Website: ulta-beauty
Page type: address-validator
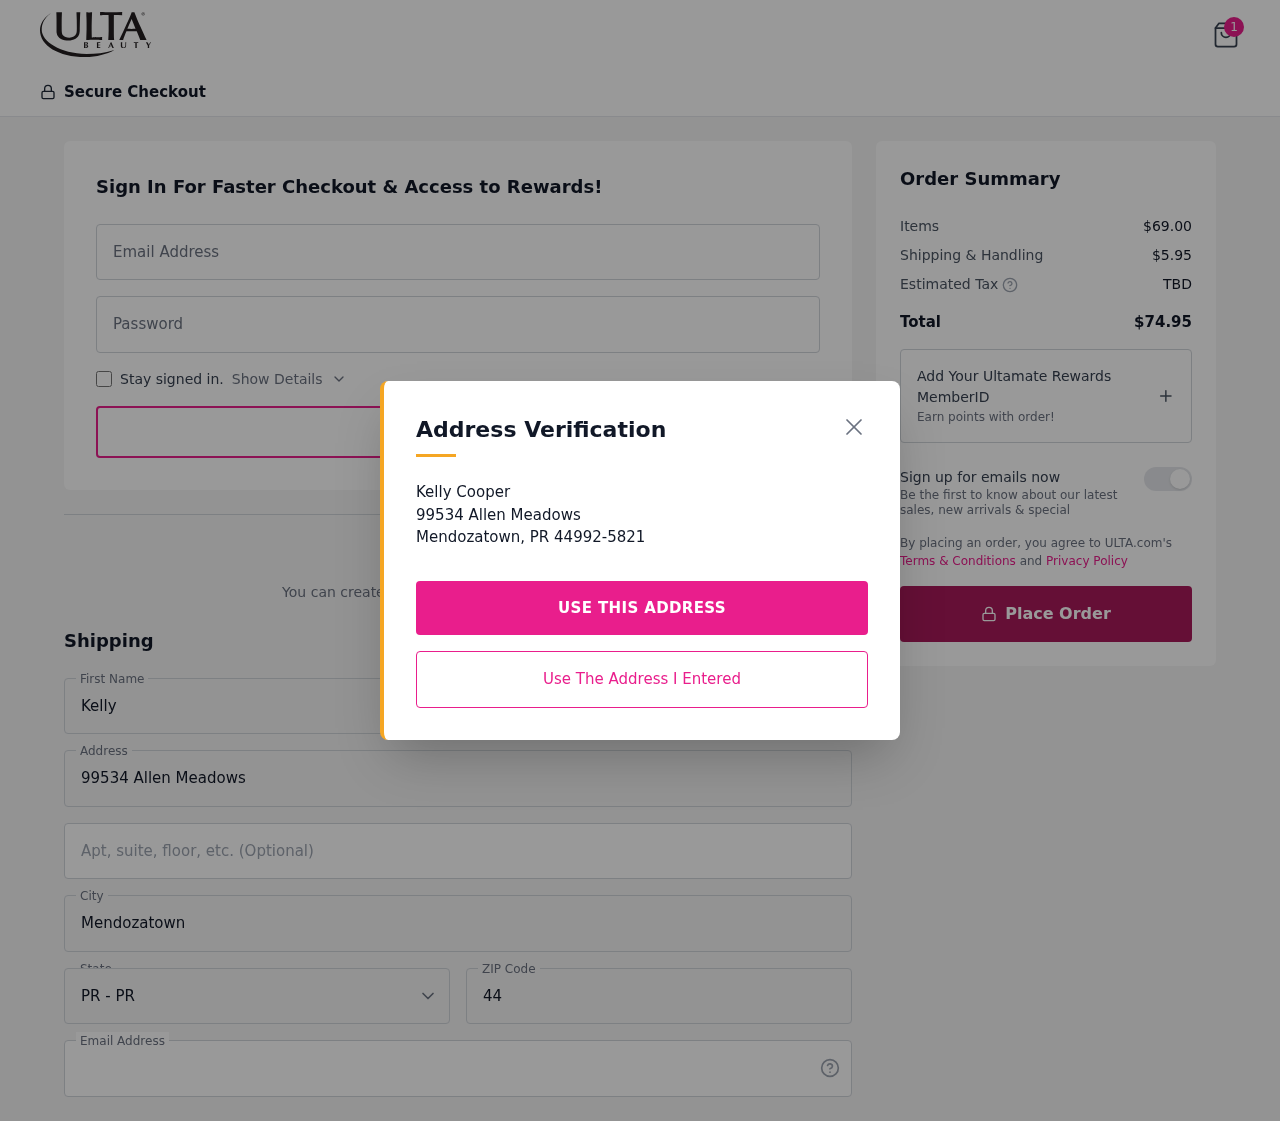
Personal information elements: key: PII_CITY
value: Mendozatown
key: PII_EMAIL
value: kcooper@hotmail.com
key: PII_FIRSTNAME
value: Kelly
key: PII_LASTNAME
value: Cooper
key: PII_POSTCODE
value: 44992
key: PII_STATE_ABBR
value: PR
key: PII_STREET
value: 99534 Allen Meadows
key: PII_STREET2
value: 99534 Allen Meadows
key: PII_FULLNAME2
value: Kelly Cooper
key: PII_CITY2
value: Mendozatown
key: PII_STATE_ABBR2
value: PR
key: PII_POSTCODE_FULL
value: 44992
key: PII_POSTCODE_EXT
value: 5821
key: PII_POSTCODE_NUMERIC
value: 44992
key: PII_POSTCODE_EXT_NUMERIC
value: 5821
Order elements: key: ORDER_NUM_ITEMS
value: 1
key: ORDER_SUBTOTAL
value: $69.00
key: ORDER_SHIPPING_COST
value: $5.95
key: ORDER_TOTAL
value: $74.95